Field crop: maize
Growth stage: 2
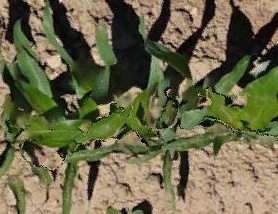
Species: maize